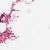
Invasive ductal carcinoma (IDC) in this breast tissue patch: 0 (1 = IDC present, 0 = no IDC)